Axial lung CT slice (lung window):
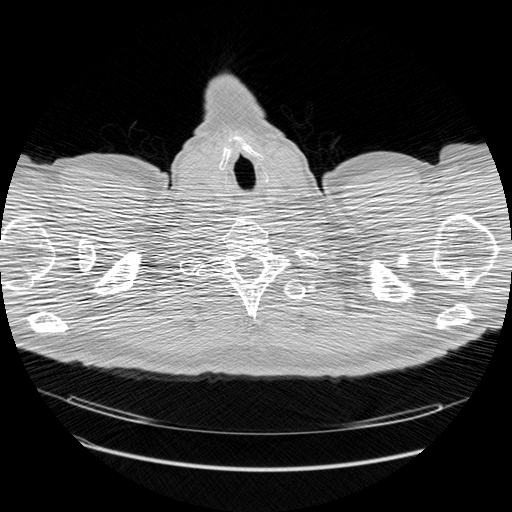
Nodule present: no